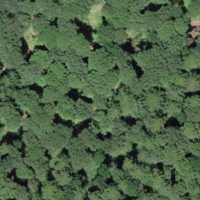
EUNIS habitat code: 41
Species observed at this site:
Polytrichum formosum